Question:
board[i] is an array of UIButtons that I have created programmmatically, and I can't change their image for UIControlStateHighlighted:
'''
[board[i] setImage:[UIImage imageNamed:@"block"] forState:UIControlStateNormal];
[board[i] setImage:[UIImage imageNamed:@"blockPressed"] forState:UIControlStateHighlighted];
'''
When I press the button with the mouse in the simulator the image doesn't change. I think this is a very noob question, but I don't what the code doesn't work.
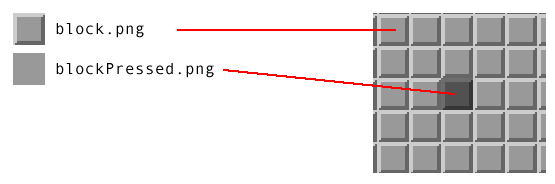
Answer: when adding button programatically do this:
1. add target of each same.
2. provide tag all button from 0 to count.
3. set UserInteraction to true
4. setBackgroundImage:[UIImage imageNamed:@"blockPressed.png"] forState:UIControlStateHighlighted if u want button to be highlited
Now button is pressed same method is called for all button: For example
'''
-(void)ButtonTouched:(id)sender
{
UIButton *btntouched = sender;
NSLog(@"%@", btntouched);
[btntouched setBackgroundImage:[UIImage imageNamed:@"blockPressed.png"] forState:UIControlStateHighlighted];// it can be forState:UIControlStateNormal also
}
'''